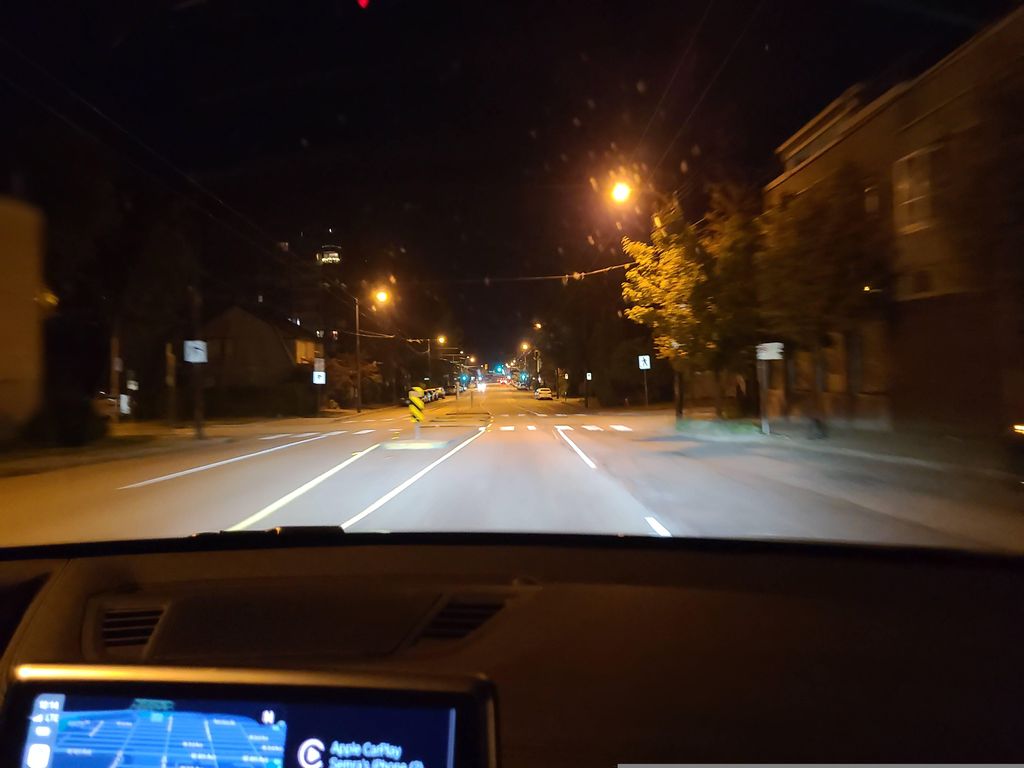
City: vancouver